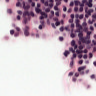
Metastatic tissue present: no